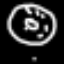
Label: donut